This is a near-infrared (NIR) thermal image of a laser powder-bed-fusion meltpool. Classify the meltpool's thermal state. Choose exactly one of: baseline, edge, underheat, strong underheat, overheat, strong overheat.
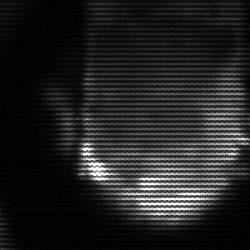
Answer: baseline